Interaction volume radius: 5 \u00c5
Interaction volume height: 50 \u00c5
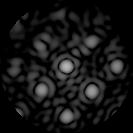
Disorder parameter: 0.1814